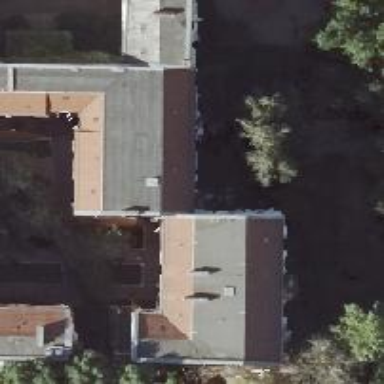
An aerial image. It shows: Building with apartments featuring unique double saltbox roof shape.